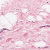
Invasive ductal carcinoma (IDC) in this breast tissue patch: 0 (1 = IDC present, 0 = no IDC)